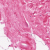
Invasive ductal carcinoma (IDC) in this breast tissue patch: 0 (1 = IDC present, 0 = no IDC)